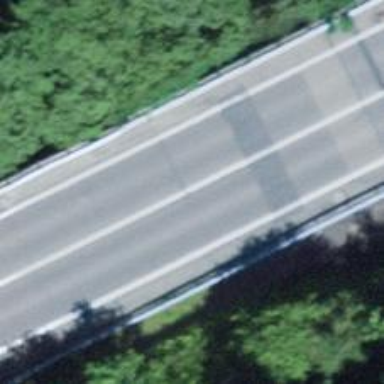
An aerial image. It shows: Trunk highway.